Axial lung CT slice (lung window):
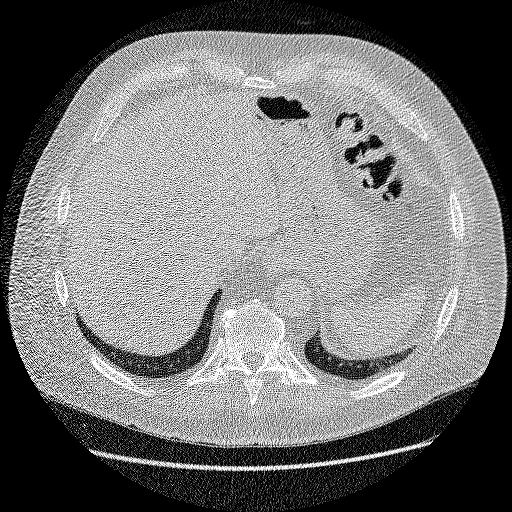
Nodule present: no